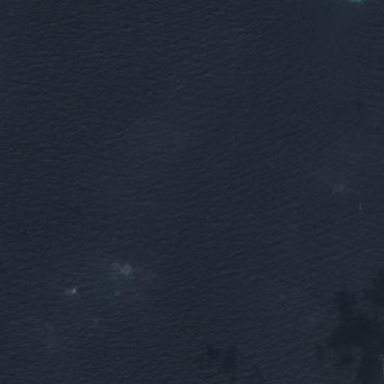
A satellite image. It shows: Beautiful reef in its natural habitat.